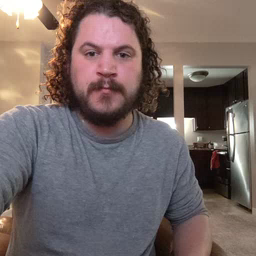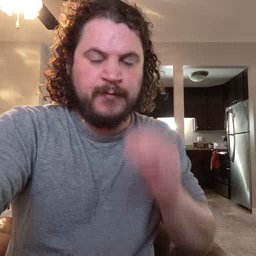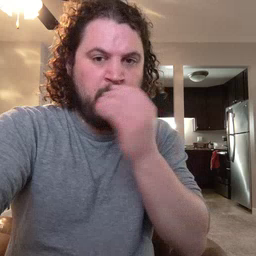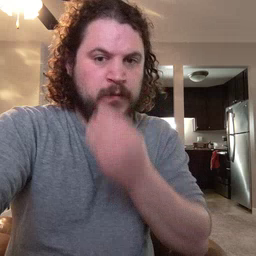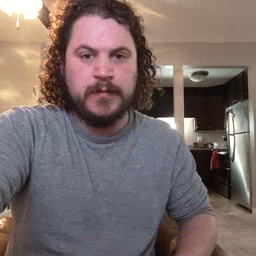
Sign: flower